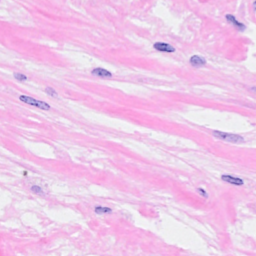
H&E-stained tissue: Breast